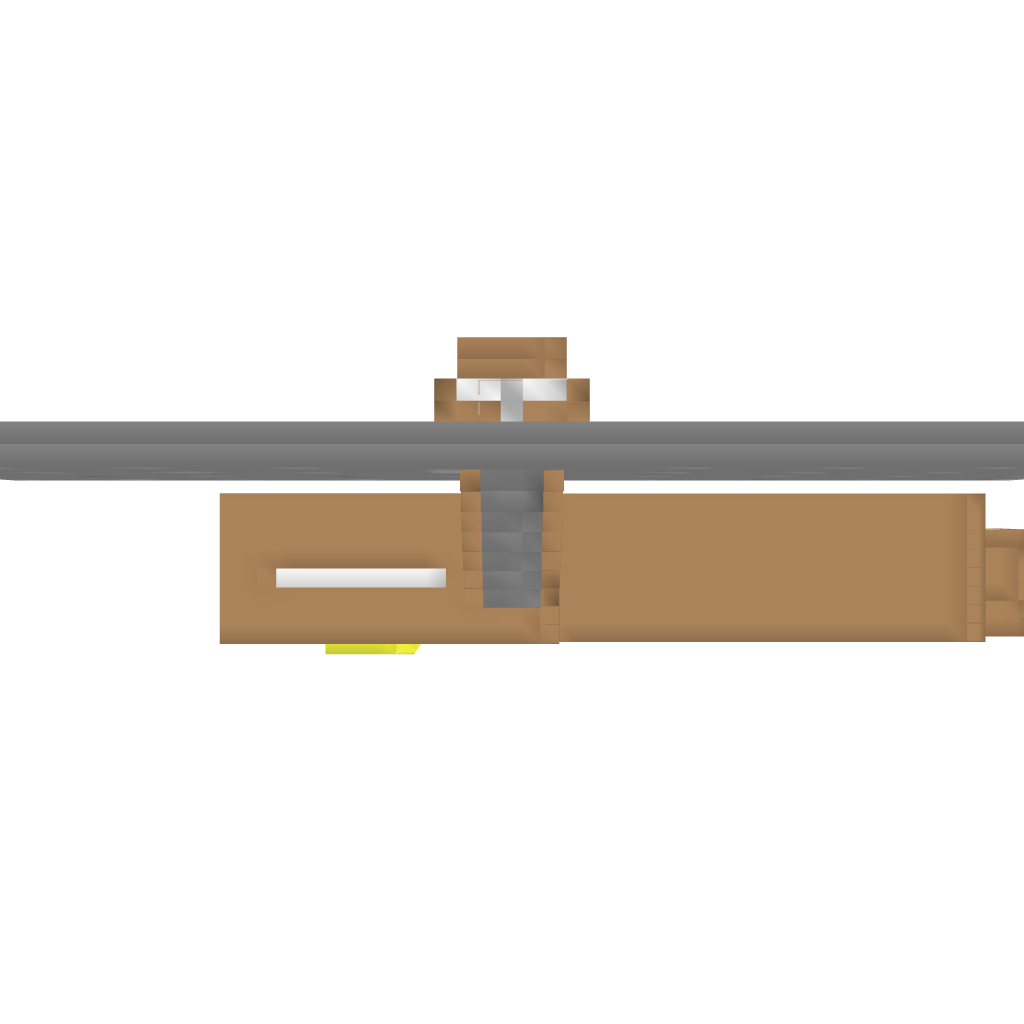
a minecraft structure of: Awesome and Epic Storage Base bad low quality